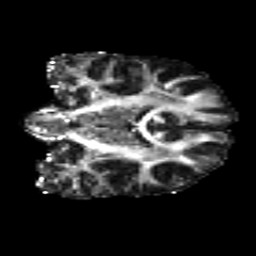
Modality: FA
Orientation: coronal
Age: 18
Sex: male
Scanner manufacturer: siemens
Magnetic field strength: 3 T
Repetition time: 8.8 s
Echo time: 0.085 s